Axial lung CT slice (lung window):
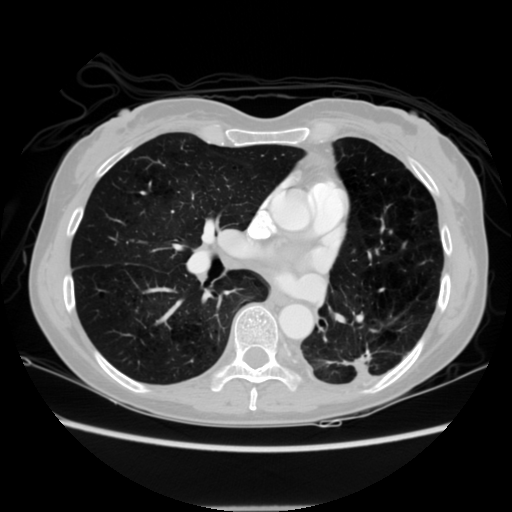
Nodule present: no